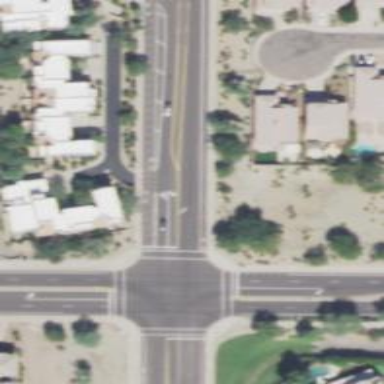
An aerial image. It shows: Solid stop line on the road marking.